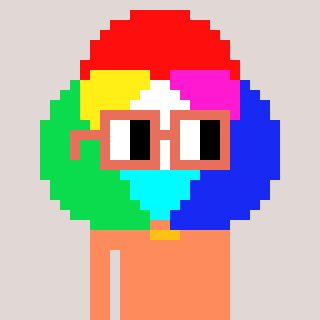
a pixel art character with square orange glasses, a color circle-shaped head and a peachy-colored body on a warm background